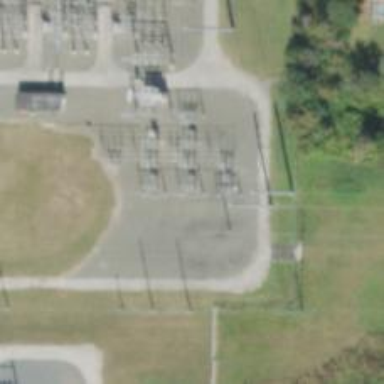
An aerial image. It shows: Power pole.